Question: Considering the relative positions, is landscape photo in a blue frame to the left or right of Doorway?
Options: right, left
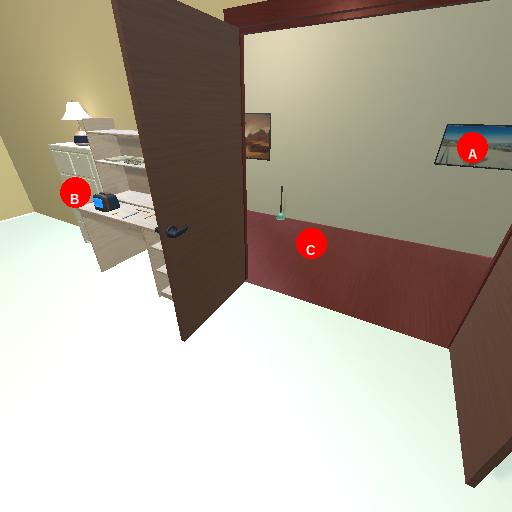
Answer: right